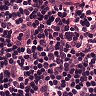
Metastatic tissue present: no